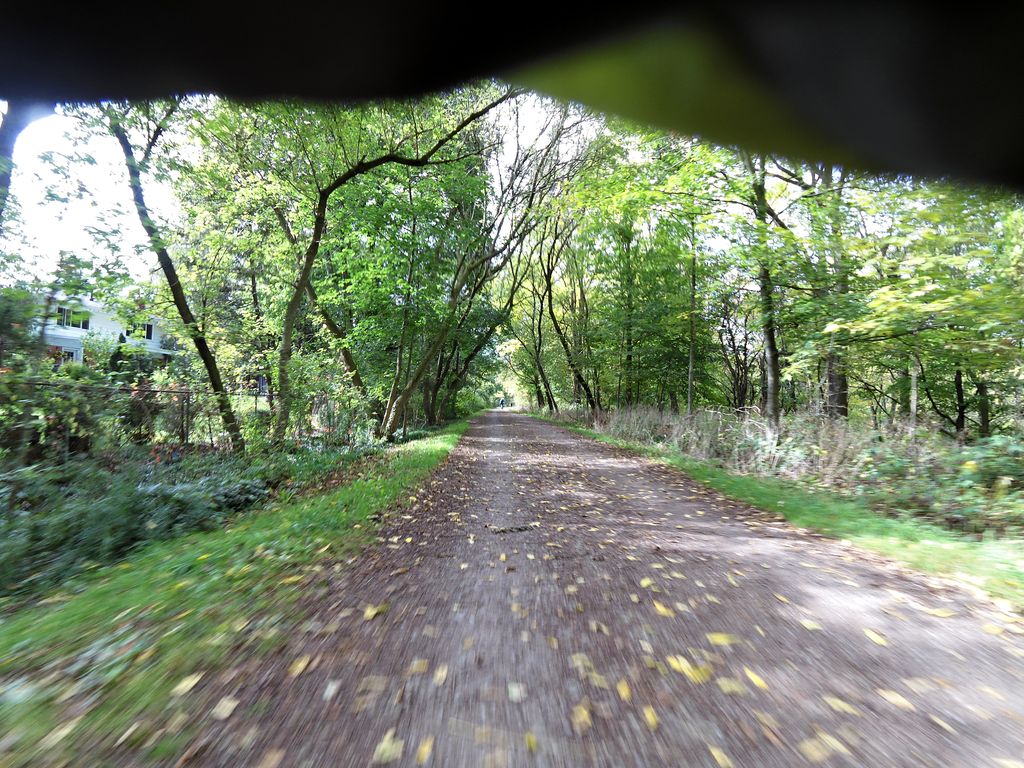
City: hamilton